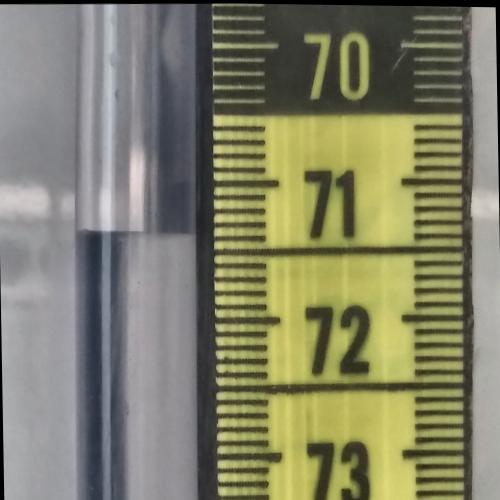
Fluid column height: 71.4 cm